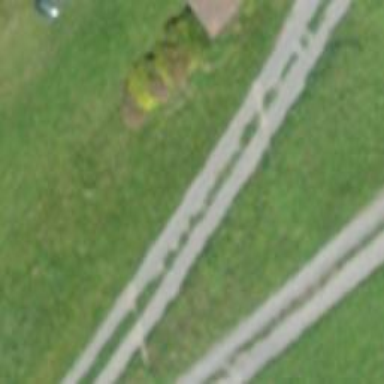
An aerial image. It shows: Unpaved track with grade2 surface.